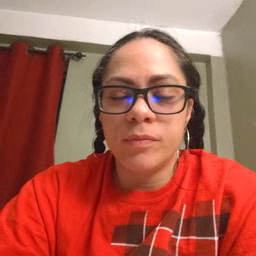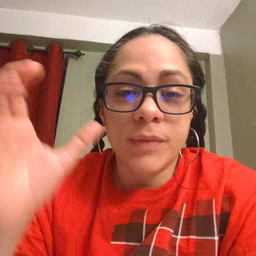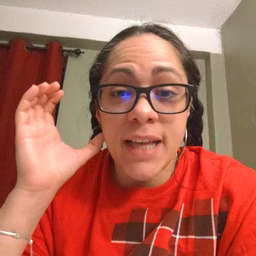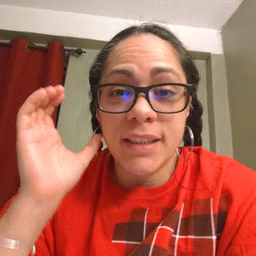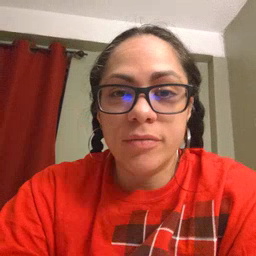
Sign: listen